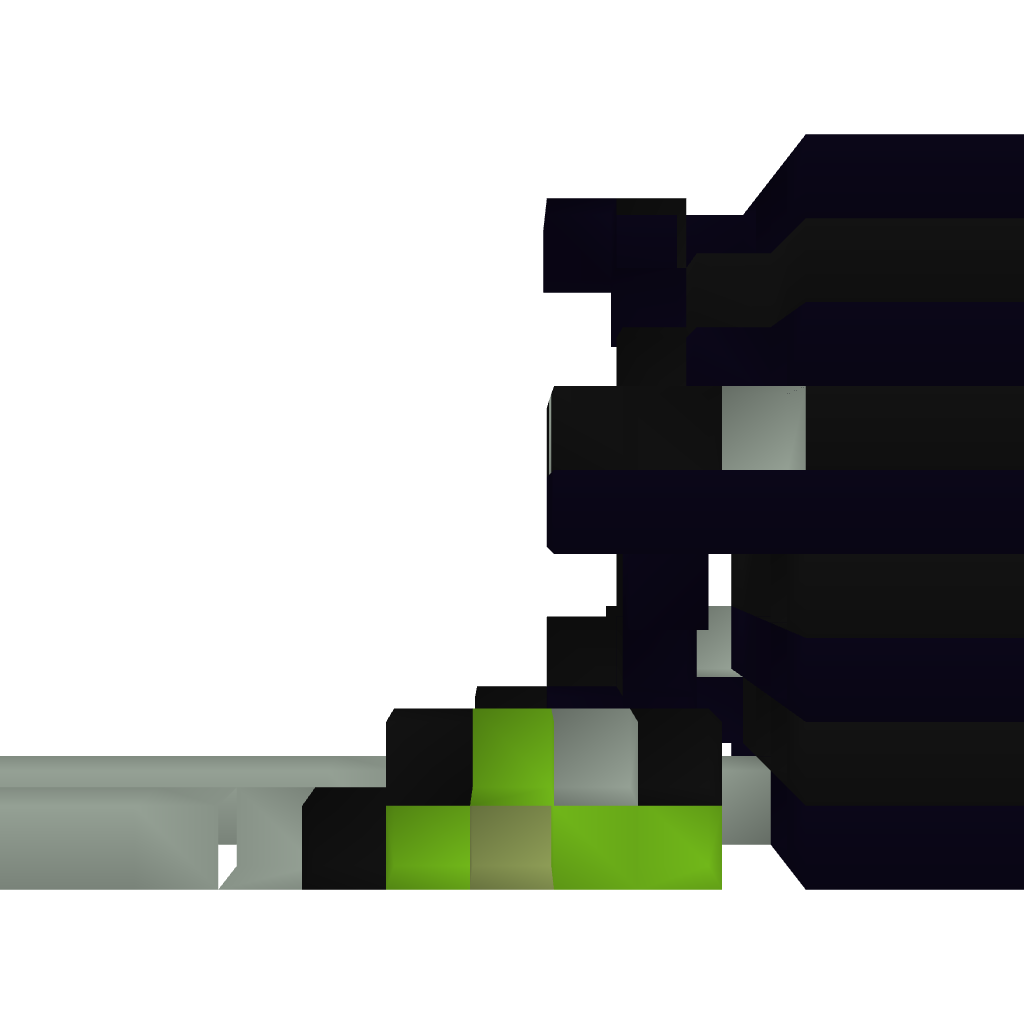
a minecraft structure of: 300 block player cannon